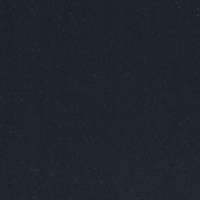
EUNIS habitat code: 14
Species observed at this site:
Fulica atra
Mergus merganser
Milvus milvus
Aythya ferina
Aythya fuligula
Bucephala clangula
Garrulus glandarius
Picus viridis
Turdus merula